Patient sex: M
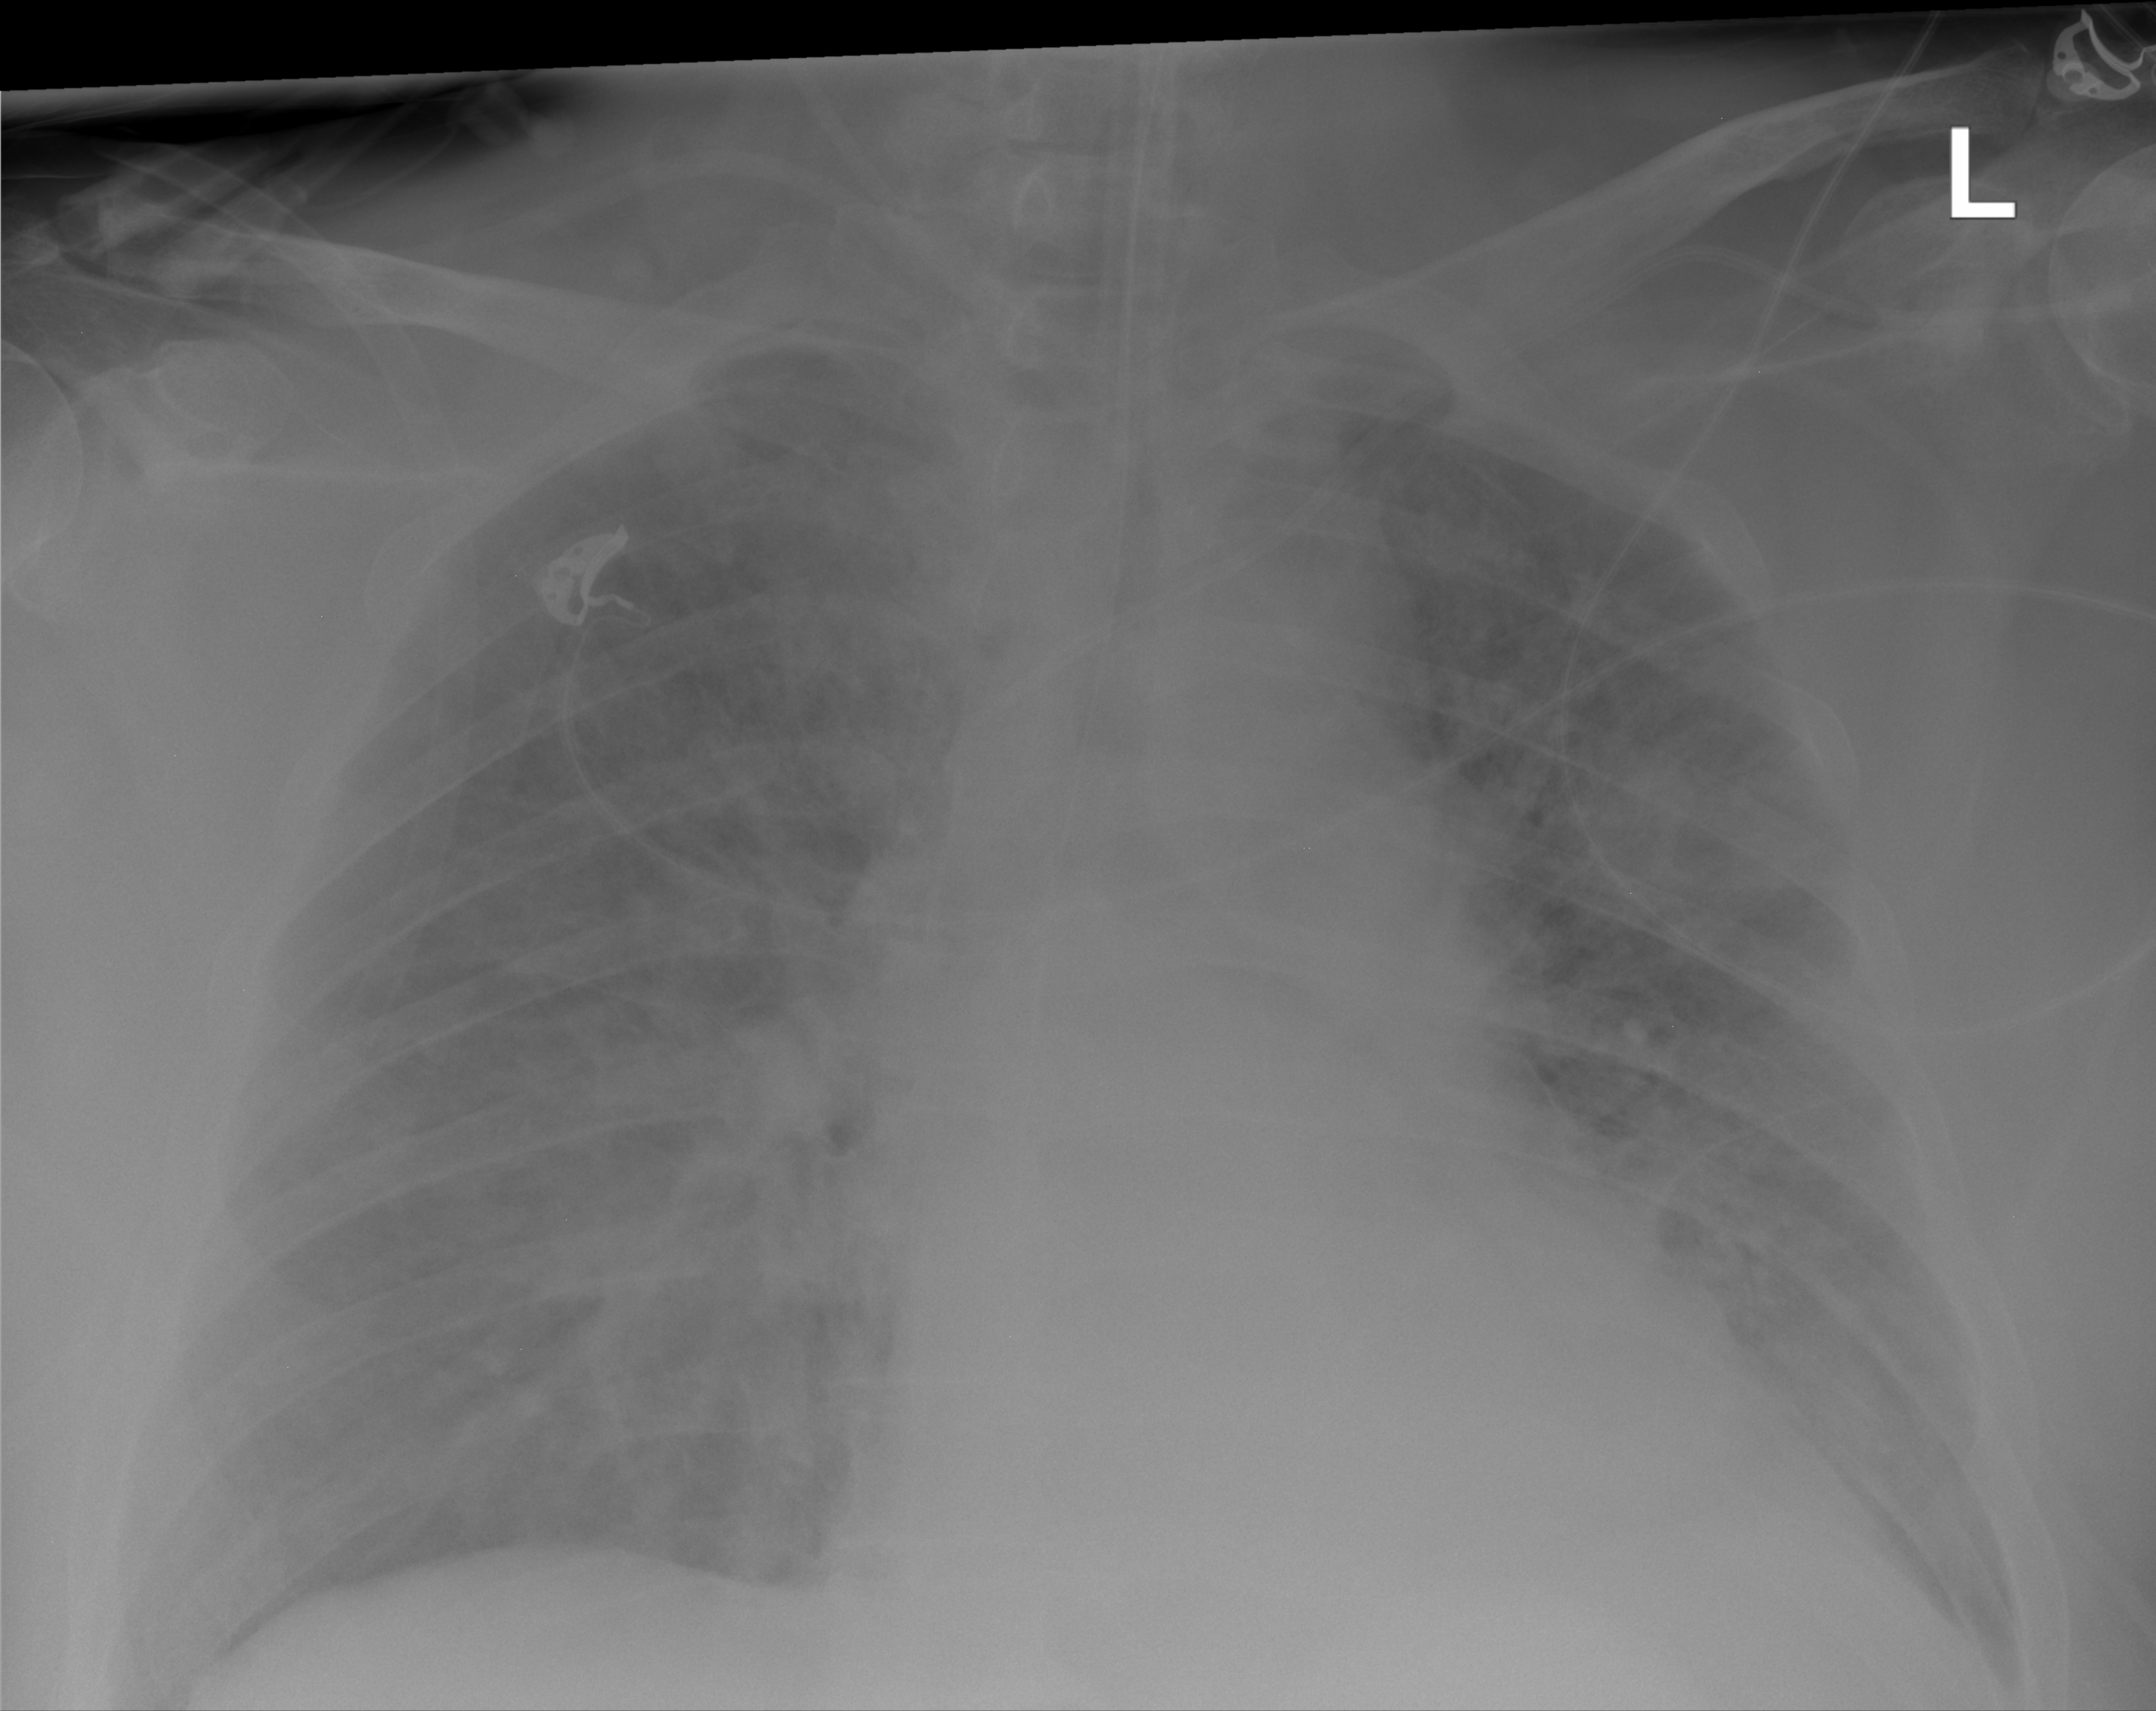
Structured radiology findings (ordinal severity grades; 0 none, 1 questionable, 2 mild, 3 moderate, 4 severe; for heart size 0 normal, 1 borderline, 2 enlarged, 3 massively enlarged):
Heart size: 2
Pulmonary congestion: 0
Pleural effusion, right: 0
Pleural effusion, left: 0
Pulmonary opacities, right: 3
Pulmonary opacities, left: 3
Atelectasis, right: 3
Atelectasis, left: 3